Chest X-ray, PA view. Patient: 51 years old, sex F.
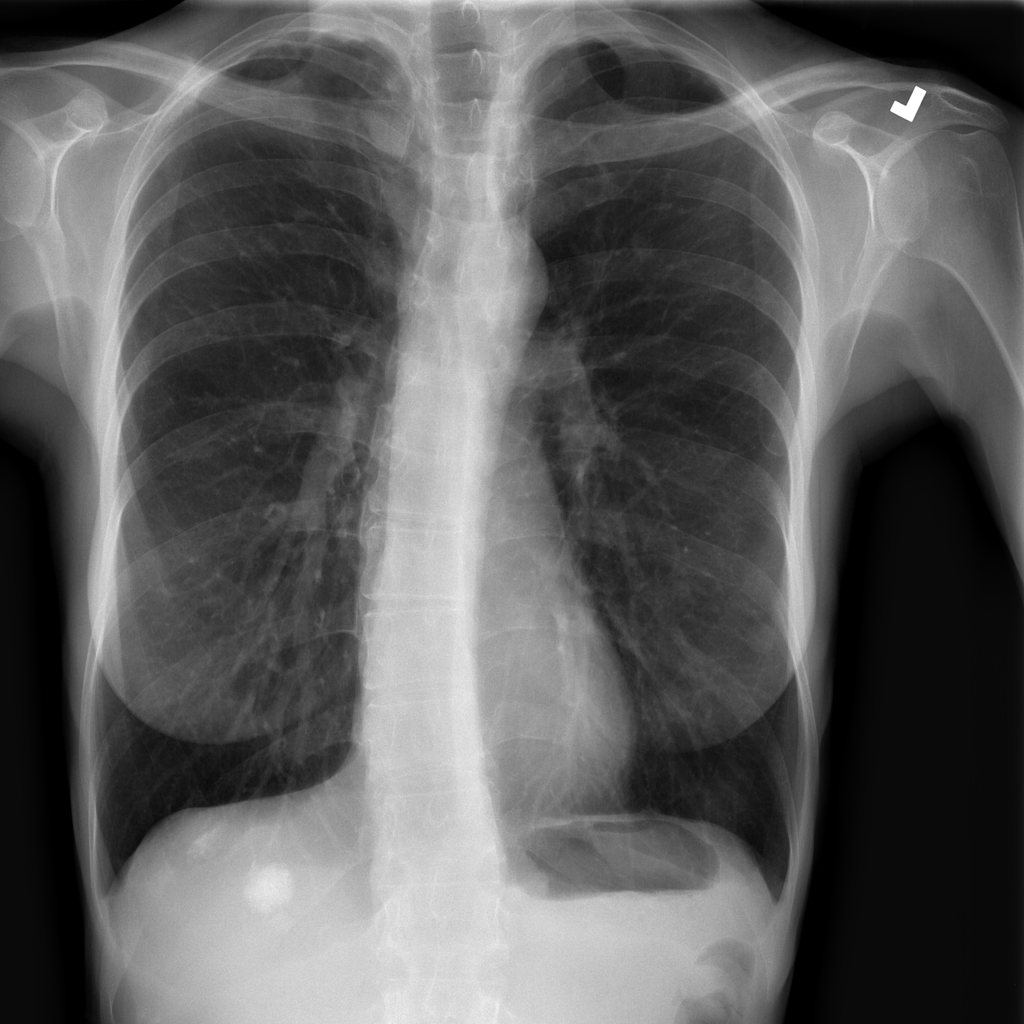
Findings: No Finding